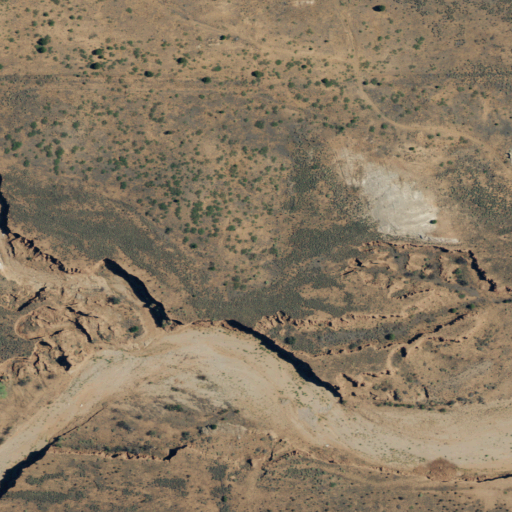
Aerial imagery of valley in New Mexico named Puerto Haspe containing shrub and open development